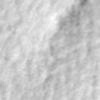
Label: no_change